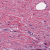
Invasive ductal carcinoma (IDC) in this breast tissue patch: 0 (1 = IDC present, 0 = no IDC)